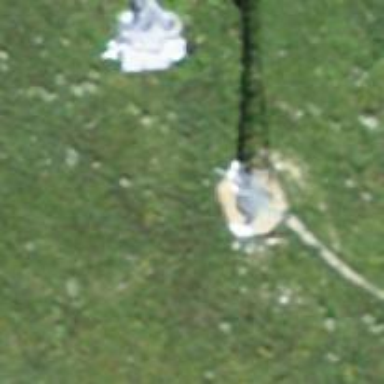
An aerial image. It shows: Communication mast tower.